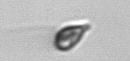
Label: Cryptophyta